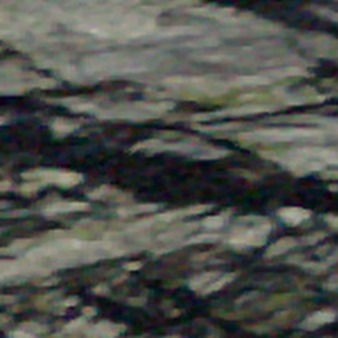
Label: other